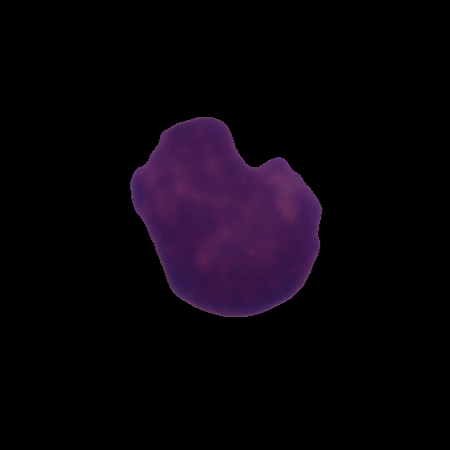
Label: healthy